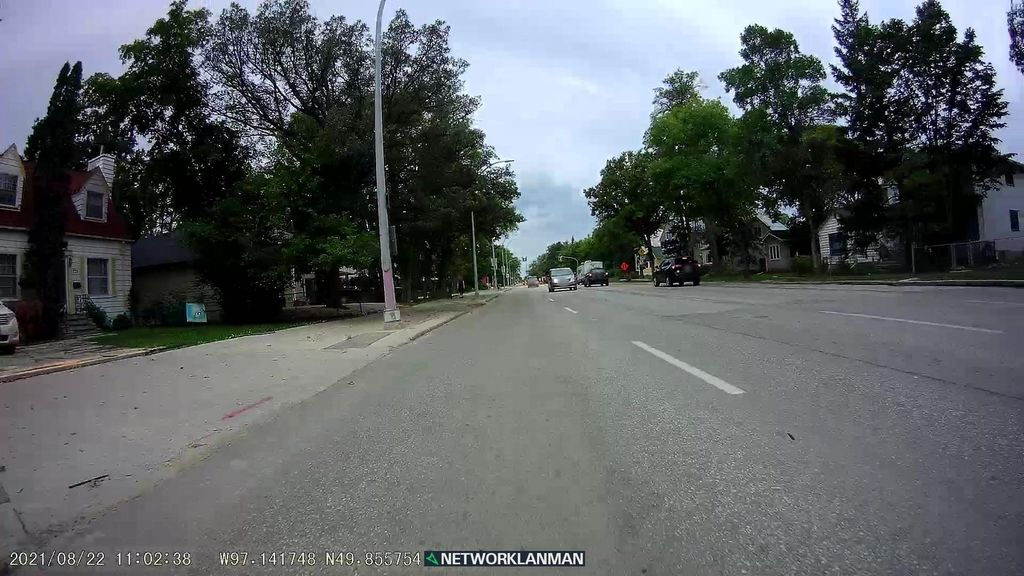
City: winnipeg